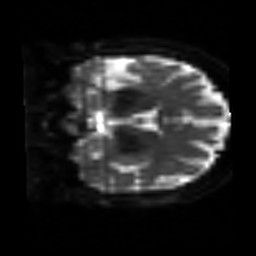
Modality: sbref
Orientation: coronal
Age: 59
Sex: female
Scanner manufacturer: siemens
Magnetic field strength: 3 T
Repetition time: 3.2 s
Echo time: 0.081 s